Question:
Hello, I am using tilemap collider and composite collider on my spike tilemap object. Used by composite is checked on my tilemap collider. These colliders are all 2D. How do I edit this collider to fit exactly to the spike sprite image?
I tried editing the values on both of the colliders but I couldn't find a viable solution.
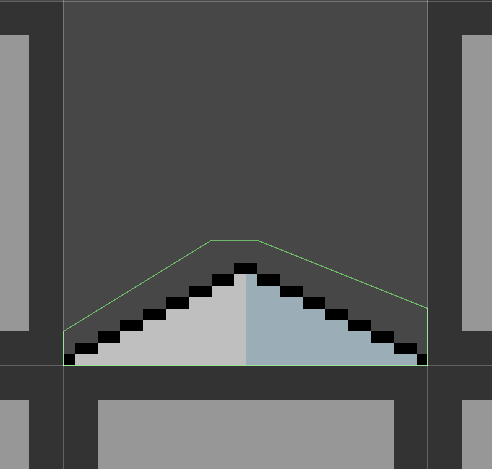
Answer: You can set the collider shapes in the sprite editor using <URL>